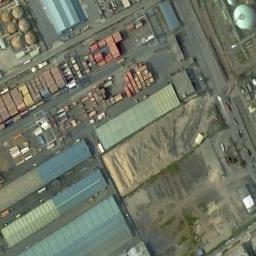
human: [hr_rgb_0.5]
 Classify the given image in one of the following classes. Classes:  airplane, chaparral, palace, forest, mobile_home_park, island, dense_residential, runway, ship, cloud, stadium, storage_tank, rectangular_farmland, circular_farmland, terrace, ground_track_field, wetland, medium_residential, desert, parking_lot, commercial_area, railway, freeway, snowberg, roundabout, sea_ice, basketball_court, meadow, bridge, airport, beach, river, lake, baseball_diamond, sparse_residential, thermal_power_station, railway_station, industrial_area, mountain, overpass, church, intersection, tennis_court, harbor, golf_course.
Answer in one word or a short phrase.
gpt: industrial_area